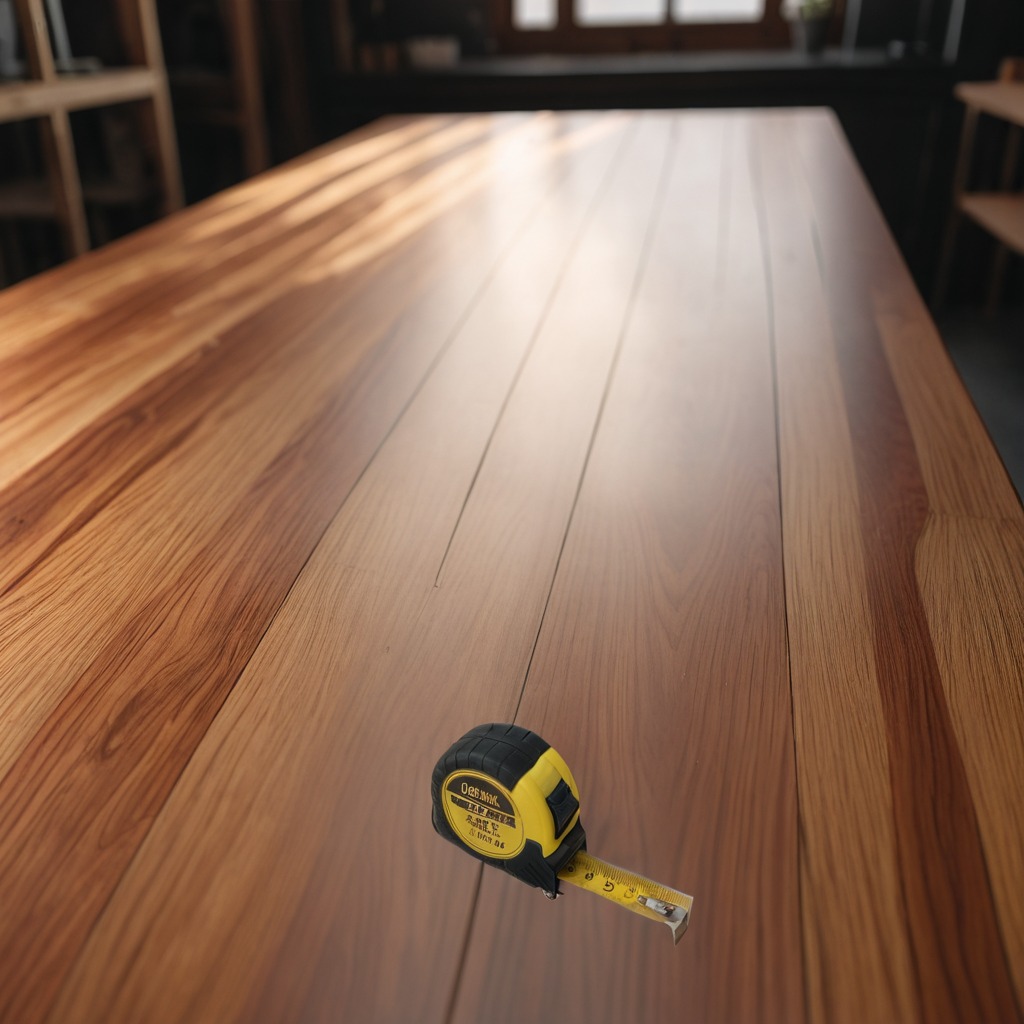
A measuring tape is lying on the wooden table.